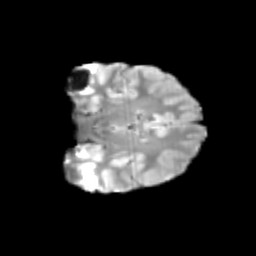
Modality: T2w
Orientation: coronal
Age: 13
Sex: male
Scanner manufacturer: siemens
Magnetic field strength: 3 T
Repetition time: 3.8 s
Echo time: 0.07 s